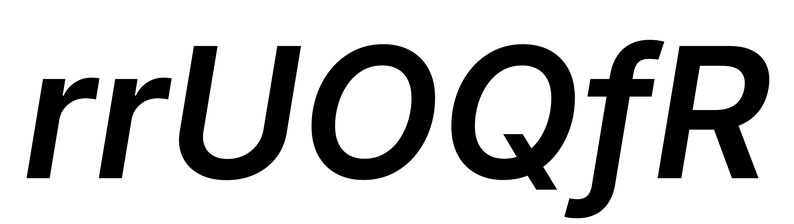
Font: Inter-Italic_SemiBold_Italic